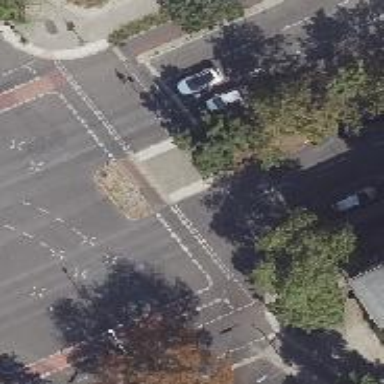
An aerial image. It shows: Road crossing with traffic signals.